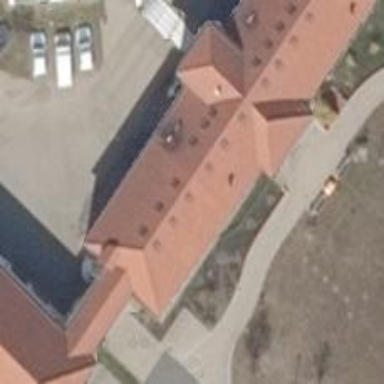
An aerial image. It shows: Police building.